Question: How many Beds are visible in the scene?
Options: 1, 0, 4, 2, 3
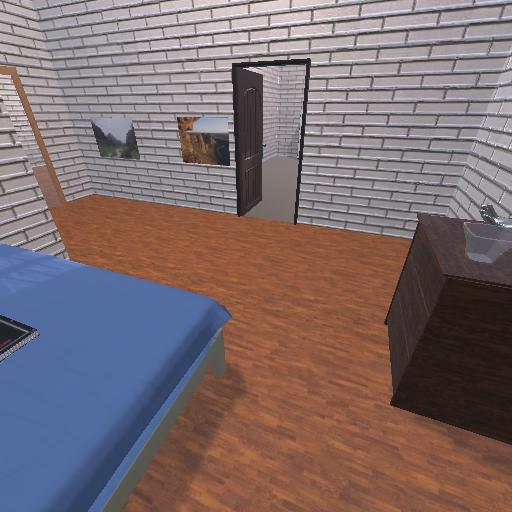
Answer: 1